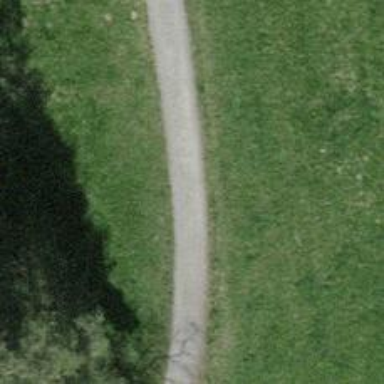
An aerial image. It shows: Track with fine gravel surface. The track type is grade3.